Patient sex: M
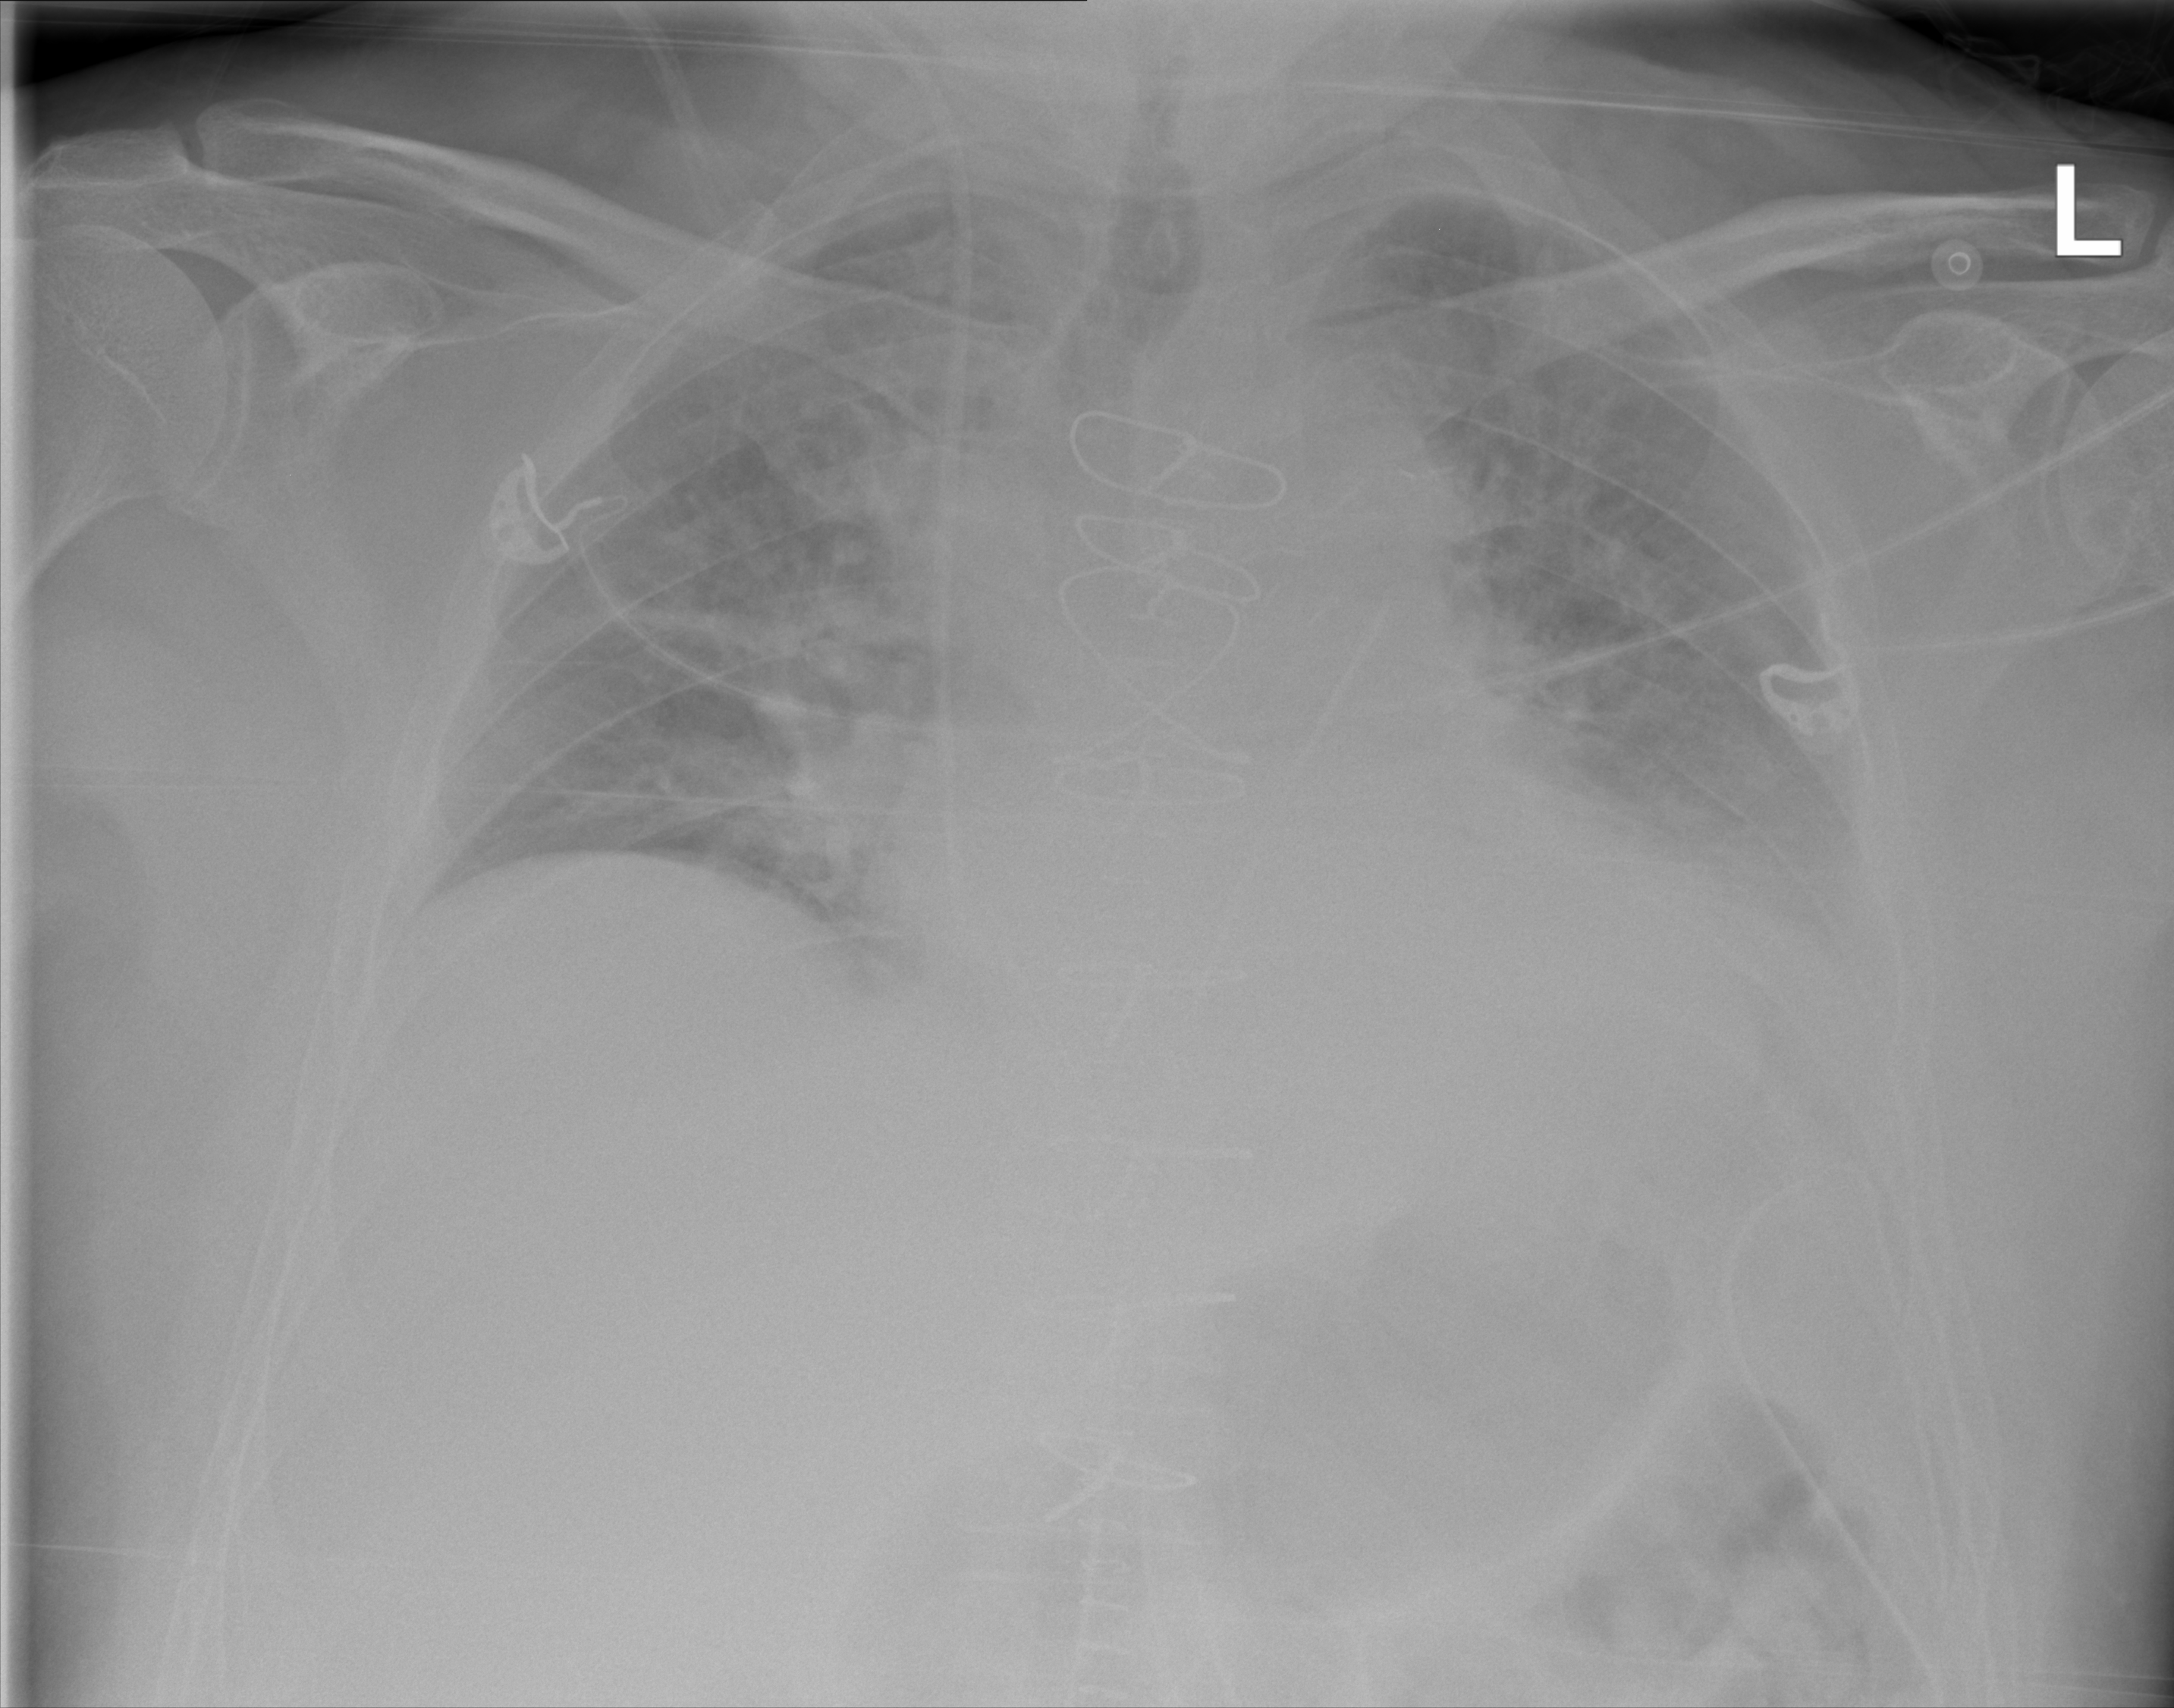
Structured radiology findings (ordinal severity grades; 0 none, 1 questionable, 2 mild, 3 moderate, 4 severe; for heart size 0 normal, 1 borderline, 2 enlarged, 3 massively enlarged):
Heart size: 2
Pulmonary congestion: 2
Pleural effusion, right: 1
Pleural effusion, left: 2
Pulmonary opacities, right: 2
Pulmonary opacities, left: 2
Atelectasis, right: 0
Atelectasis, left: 2